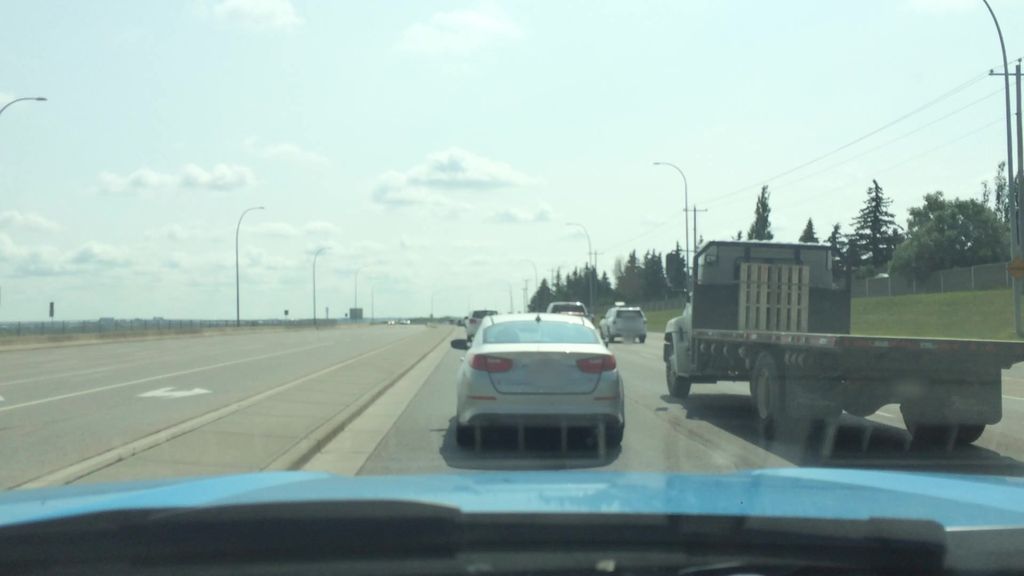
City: calgary